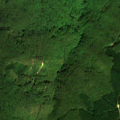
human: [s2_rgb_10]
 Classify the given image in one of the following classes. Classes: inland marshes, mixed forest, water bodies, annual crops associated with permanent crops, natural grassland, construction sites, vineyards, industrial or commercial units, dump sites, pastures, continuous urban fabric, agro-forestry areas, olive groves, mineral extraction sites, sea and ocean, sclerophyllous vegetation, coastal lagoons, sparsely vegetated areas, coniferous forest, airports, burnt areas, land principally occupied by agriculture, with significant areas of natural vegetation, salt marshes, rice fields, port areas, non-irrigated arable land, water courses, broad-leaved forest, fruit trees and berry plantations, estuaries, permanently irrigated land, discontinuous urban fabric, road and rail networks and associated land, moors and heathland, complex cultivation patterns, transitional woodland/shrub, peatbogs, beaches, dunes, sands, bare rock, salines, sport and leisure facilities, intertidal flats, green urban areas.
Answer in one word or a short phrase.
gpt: broad-leaved forest, coniferous forest